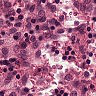
Metastatic tissue present: no